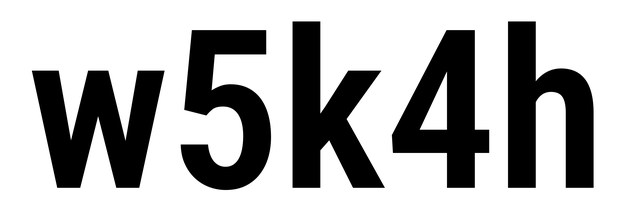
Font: Roboto_Condensed_SemiBold